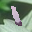
Label: 1